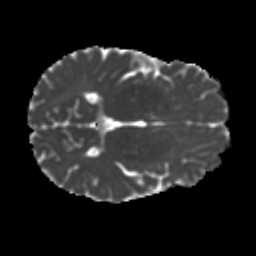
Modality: MD
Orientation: axial
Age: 29
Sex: male
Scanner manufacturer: ge
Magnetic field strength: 3 T
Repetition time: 7.8 s
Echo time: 0.0612 s